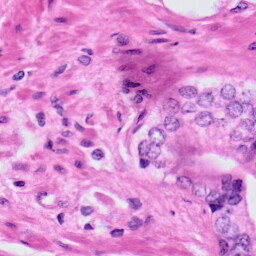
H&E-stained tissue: Prostate